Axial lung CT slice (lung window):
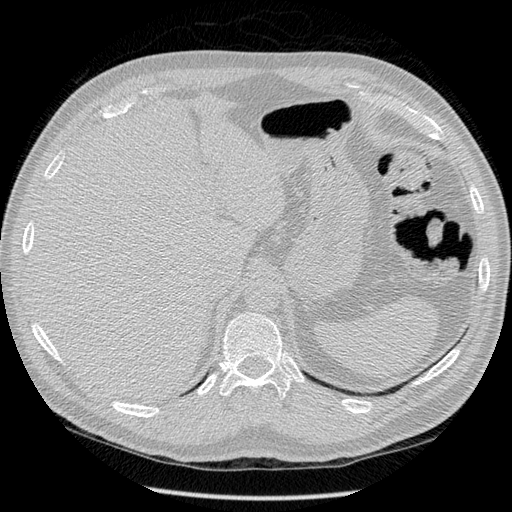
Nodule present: no